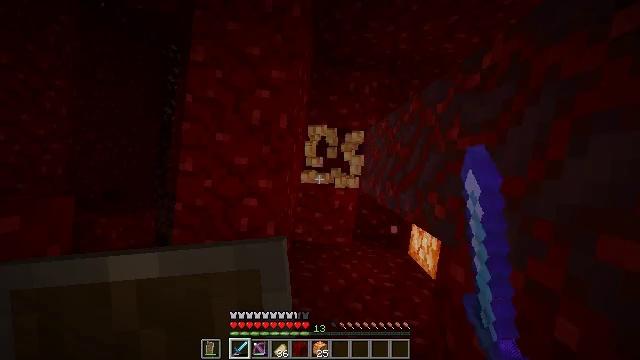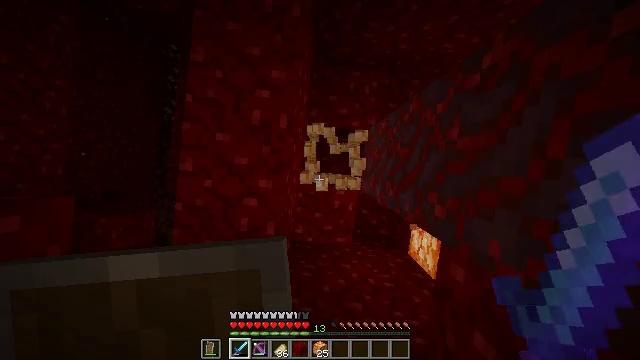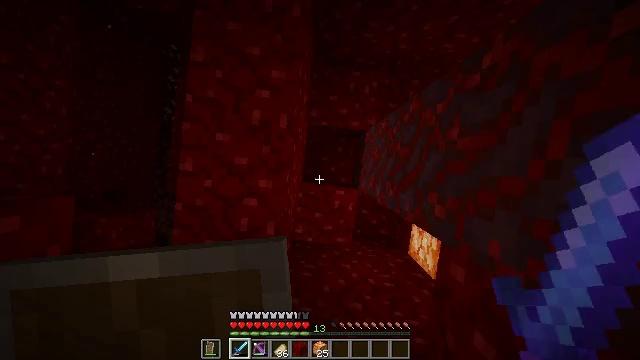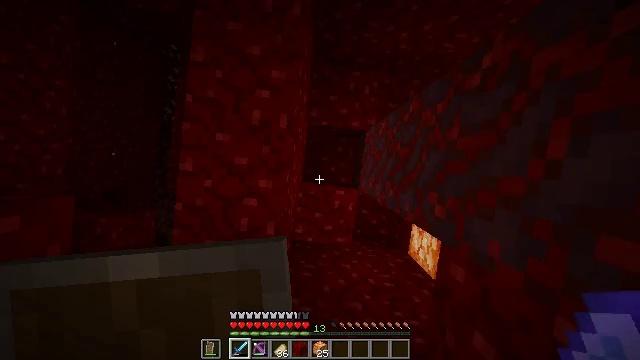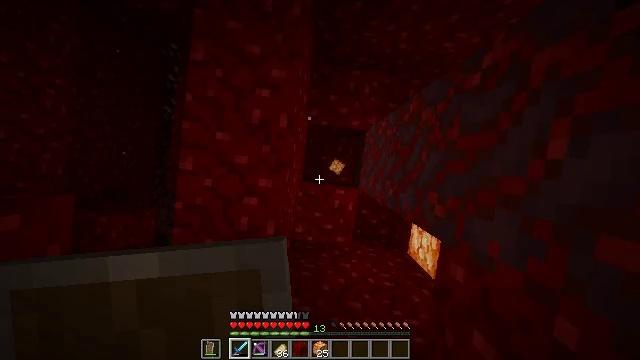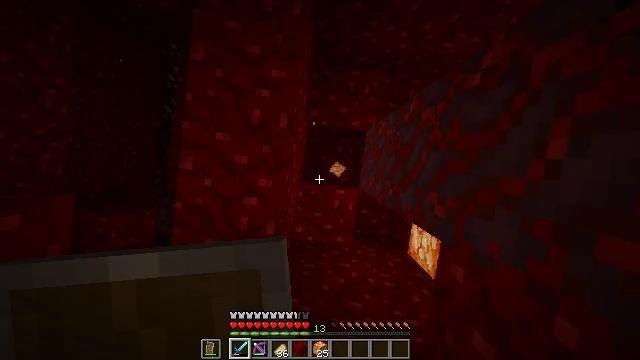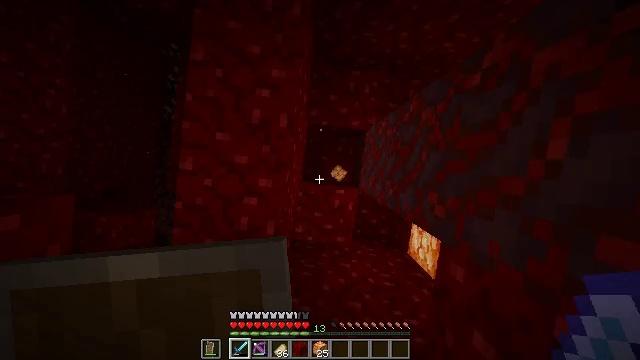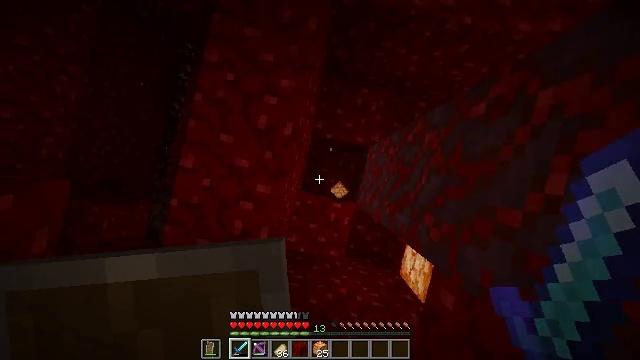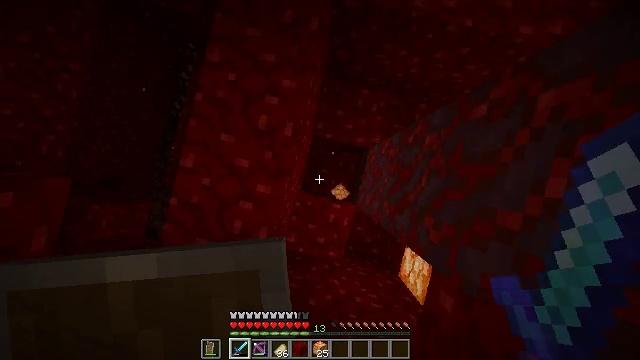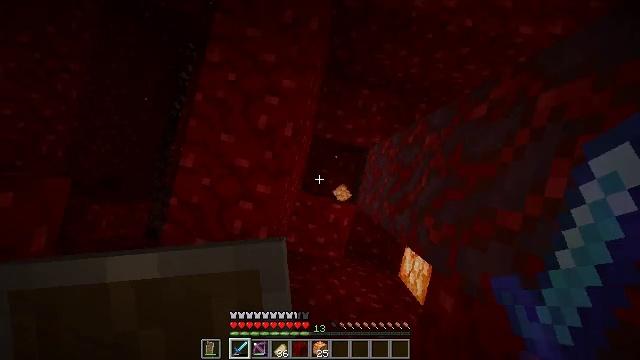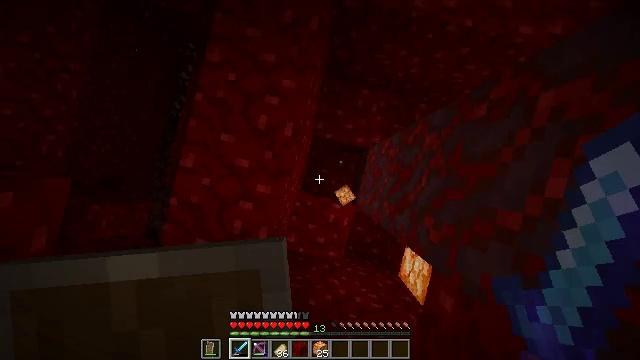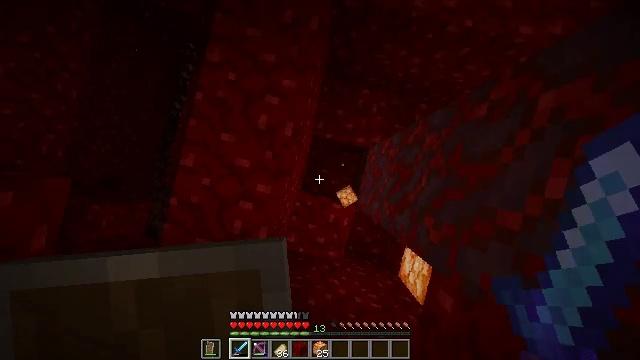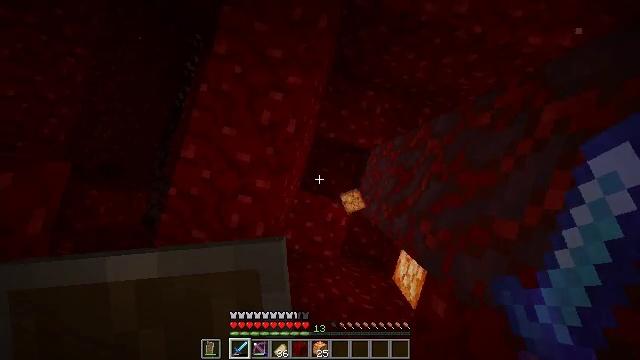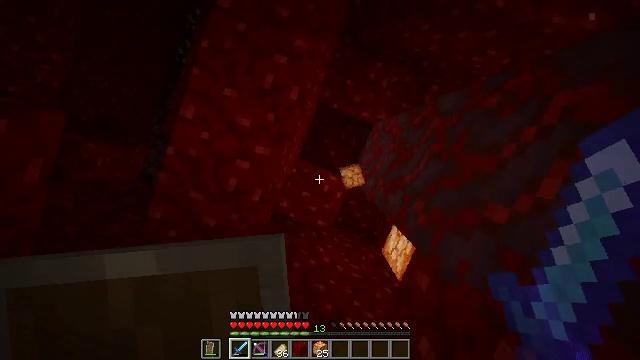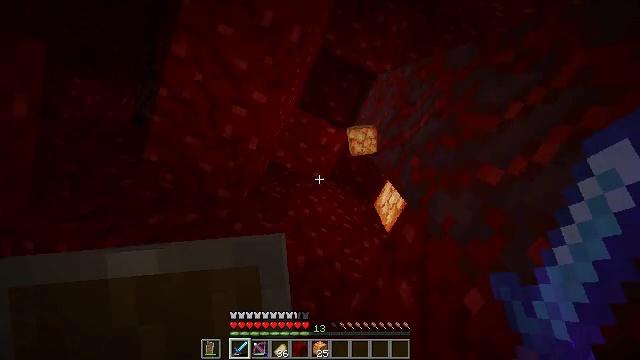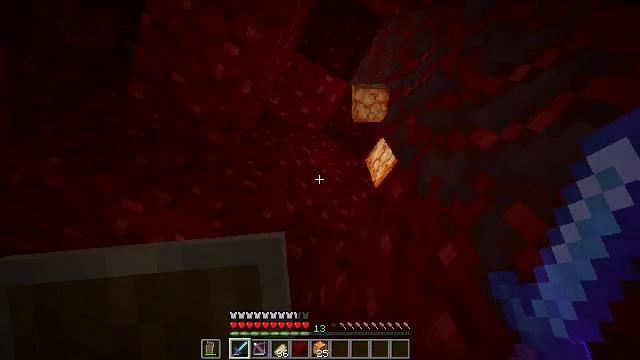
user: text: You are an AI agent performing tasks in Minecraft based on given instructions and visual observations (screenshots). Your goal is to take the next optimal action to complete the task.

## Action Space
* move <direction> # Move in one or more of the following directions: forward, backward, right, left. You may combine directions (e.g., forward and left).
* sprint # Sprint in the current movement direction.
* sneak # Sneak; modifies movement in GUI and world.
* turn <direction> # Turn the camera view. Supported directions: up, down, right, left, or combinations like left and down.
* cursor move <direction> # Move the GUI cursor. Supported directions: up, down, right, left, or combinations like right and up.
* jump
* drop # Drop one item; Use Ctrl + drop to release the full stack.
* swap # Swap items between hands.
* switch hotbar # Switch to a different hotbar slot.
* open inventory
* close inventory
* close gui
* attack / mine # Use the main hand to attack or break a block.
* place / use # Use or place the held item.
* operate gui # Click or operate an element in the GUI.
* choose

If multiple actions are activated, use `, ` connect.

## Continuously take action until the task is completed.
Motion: motion action
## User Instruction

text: Attack the nether wart block to break it.
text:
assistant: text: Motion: attack / mine
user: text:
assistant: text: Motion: attack / mine
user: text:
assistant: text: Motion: attack / mine
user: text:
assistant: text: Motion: attack / mine
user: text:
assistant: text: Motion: attack / mine
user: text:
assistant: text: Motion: attack / mine
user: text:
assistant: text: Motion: turn right and up
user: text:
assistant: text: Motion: no_op
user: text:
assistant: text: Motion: no_op
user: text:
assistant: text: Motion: no_op
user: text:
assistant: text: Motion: no_op
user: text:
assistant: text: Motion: turn right
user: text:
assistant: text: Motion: turn right and down
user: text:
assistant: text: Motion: turn right and down
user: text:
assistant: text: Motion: turn right and down
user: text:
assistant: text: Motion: no_op
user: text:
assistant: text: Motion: no_op
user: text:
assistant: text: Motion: no_op
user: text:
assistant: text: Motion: no_op
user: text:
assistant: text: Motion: move left
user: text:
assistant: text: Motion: move forward and move left, turn right and down
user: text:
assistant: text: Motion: move forward and move left, turn right and down
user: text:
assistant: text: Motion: move forward and move left, turn right and down
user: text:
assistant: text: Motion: move forward and move left, turn right and down
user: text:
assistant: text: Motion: move forward and move left, turn right and down
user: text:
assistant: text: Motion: turn right and up
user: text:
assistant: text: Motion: turn right and up
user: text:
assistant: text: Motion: turn right and up
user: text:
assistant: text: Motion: no_op
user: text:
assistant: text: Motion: turn right, attack / mine